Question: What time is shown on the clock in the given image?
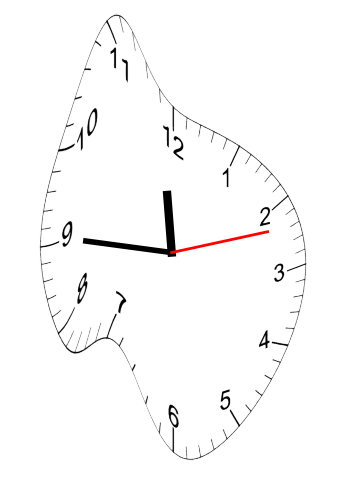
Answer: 11:45:12